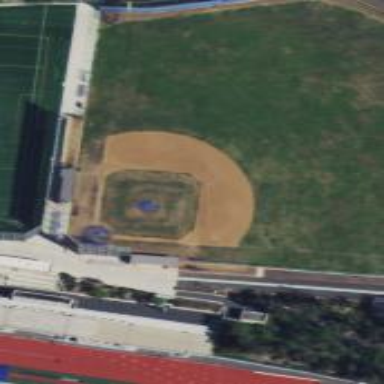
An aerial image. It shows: Baseball pitch for leisure land.